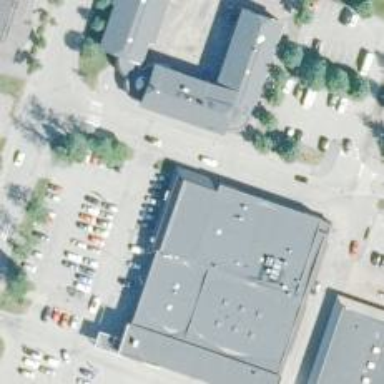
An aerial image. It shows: Post office.